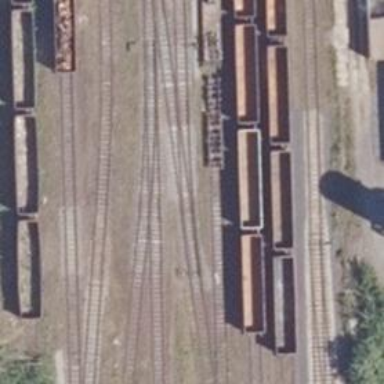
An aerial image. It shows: Railway switch.